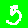
Digit: 5